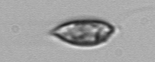
Label: Prorocentrum_triestinum